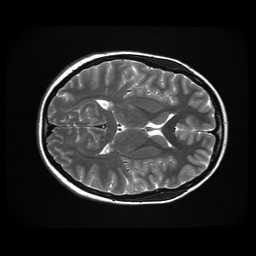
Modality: T2w
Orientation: axial
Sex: female
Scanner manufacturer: ge
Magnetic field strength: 3 T
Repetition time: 5 s
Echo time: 0.1015 s